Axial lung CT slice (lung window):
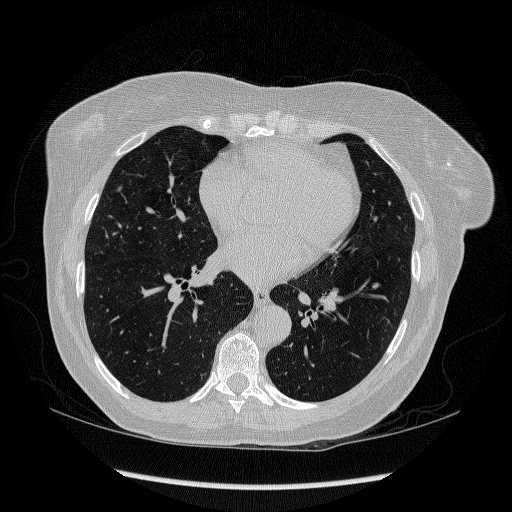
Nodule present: yes
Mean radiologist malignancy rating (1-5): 3